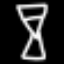
Label: hourglass